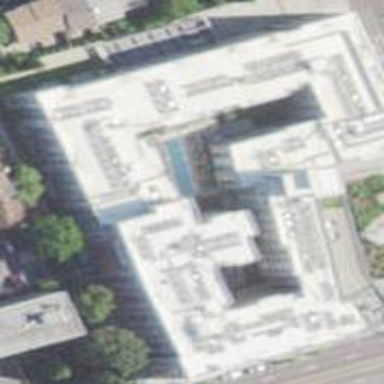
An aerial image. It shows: Mixed-use building.